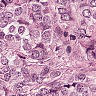
Metastatic tissue present: yes